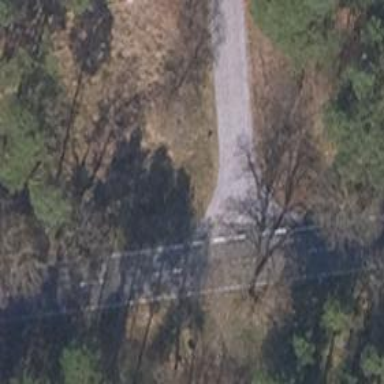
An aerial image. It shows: Secondary road with asphalt surface.